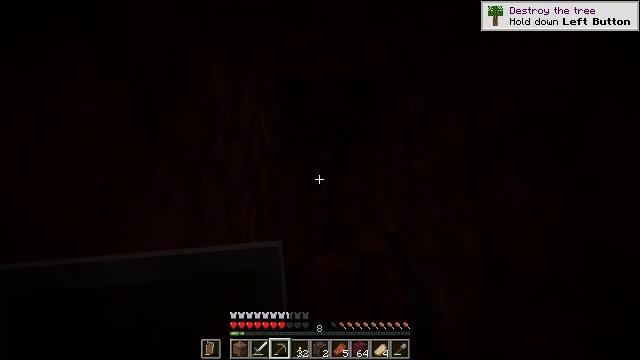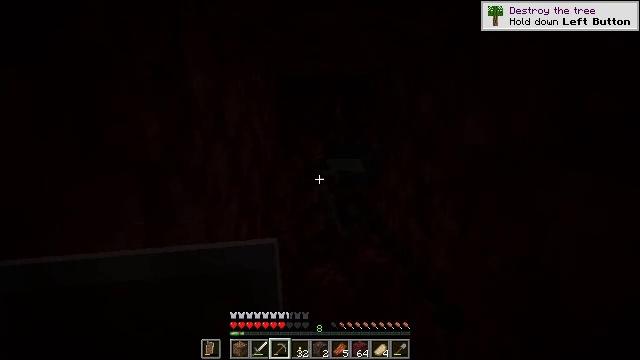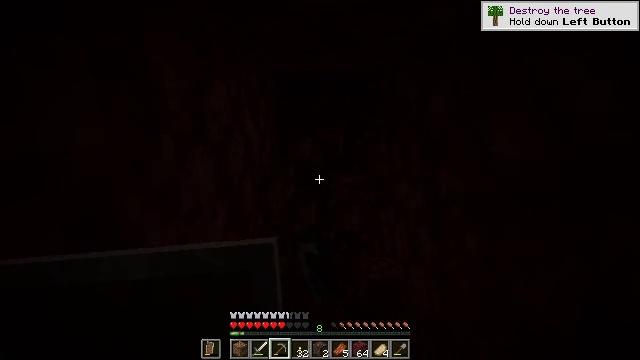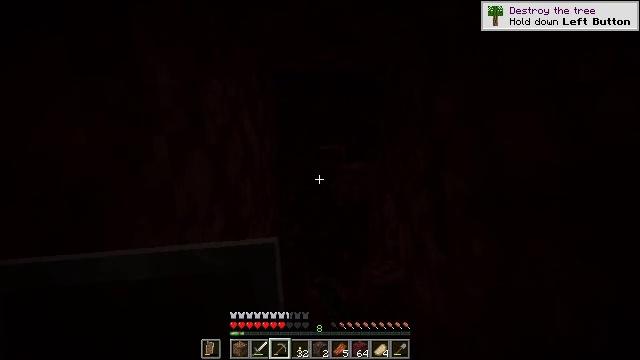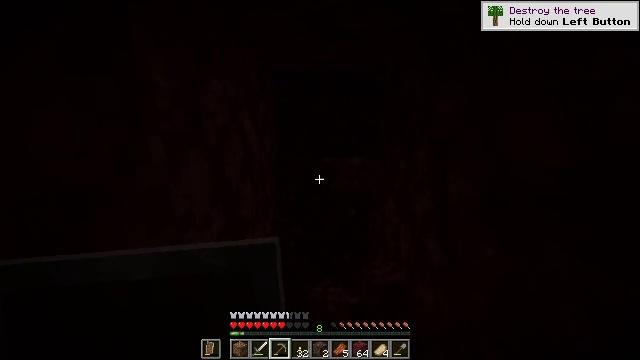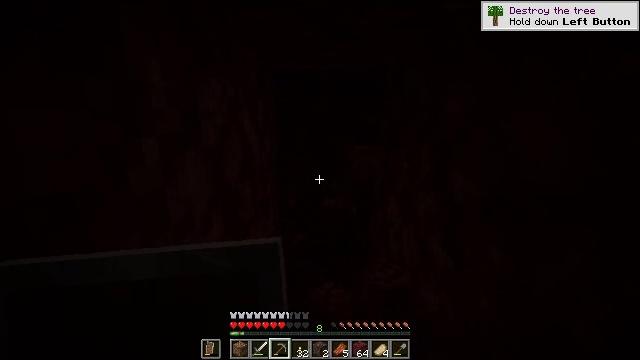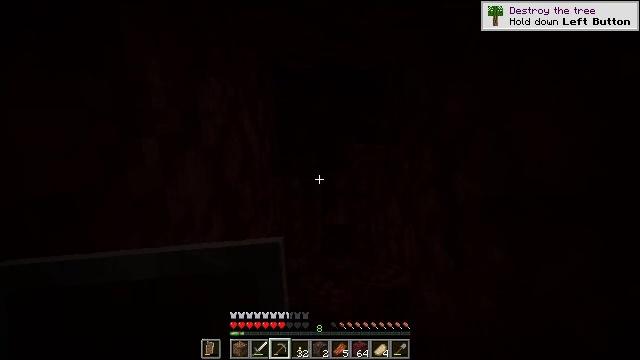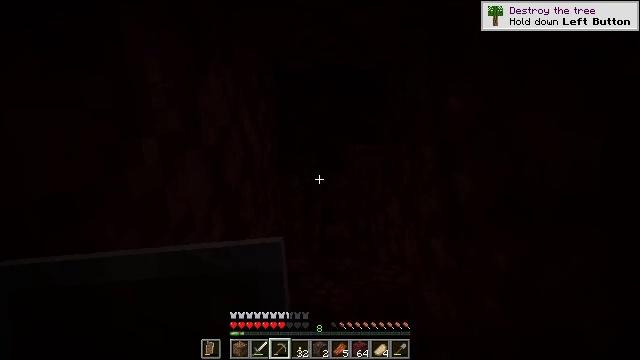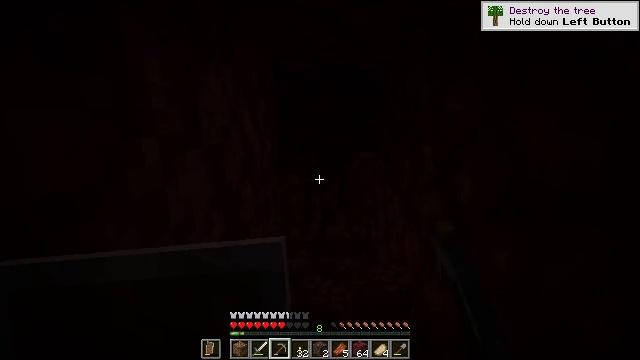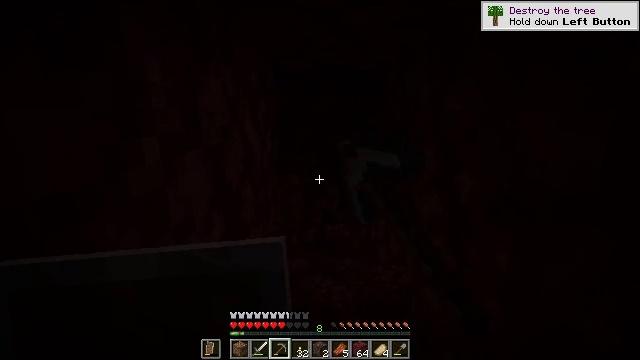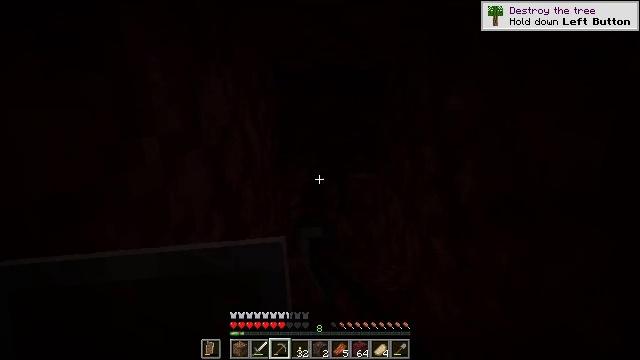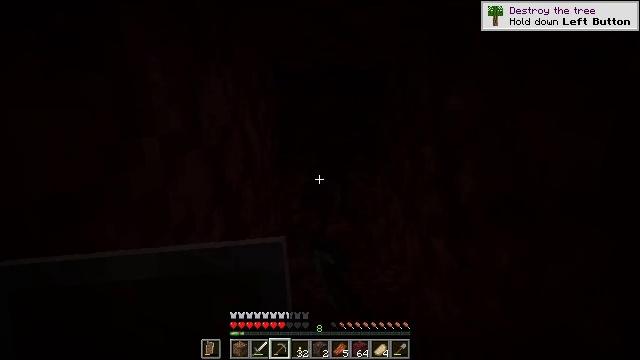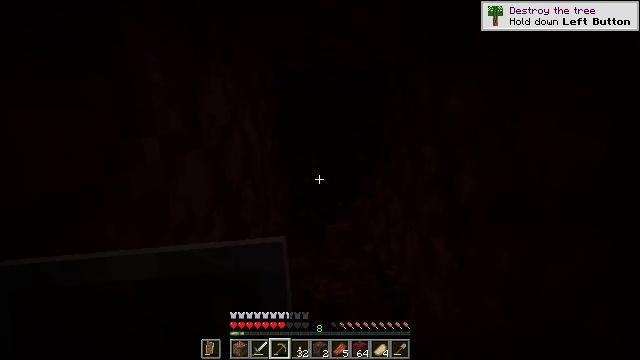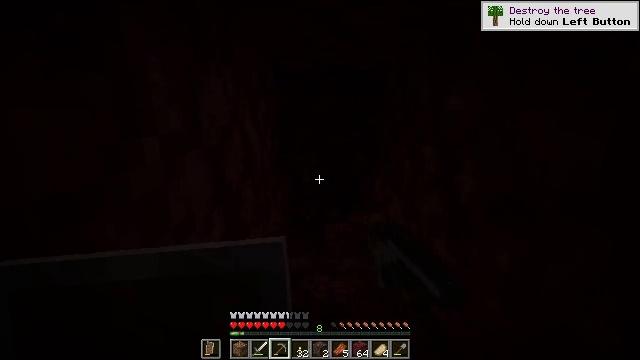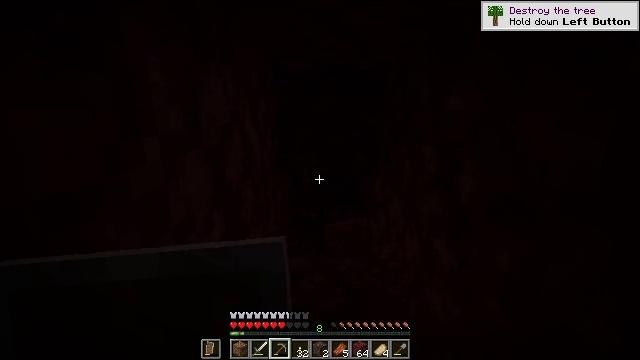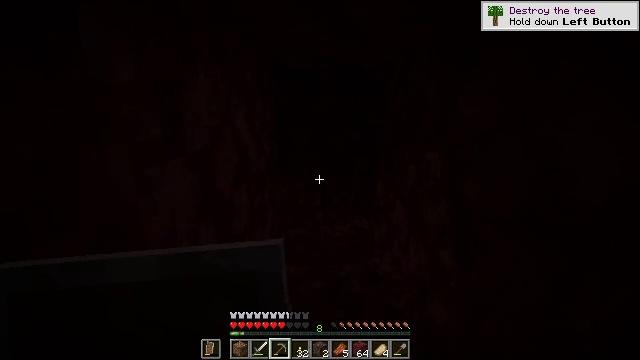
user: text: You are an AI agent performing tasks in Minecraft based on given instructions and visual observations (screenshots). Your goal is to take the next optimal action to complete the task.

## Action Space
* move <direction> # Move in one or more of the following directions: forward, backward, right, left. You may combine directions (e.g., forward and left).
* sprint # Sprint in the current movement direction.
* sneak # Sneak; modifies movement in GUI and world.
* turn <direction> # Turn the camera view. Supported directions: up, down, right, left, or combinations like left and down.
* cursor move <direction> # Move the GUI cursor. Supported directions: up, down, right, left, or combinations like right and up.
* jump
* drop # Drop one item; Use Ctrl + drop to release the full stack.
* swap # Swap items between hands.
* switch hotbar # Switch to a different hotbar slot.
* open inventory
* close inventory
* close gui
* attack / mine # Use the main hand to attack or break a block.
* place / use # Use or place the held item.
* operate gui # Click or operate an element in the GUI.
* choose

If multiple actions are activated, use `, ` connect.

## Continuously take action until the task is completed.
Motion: motion action
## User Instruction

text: Dig up netherrack with a pickaxe.
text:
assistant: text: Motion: move forward, attack / mine
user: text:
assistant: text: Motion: attack / mine
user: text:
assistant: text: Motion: attack / mine
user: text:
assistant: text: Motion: attack / mine
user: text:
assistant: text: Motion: attack / mine
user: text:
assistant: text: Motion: attack / mine
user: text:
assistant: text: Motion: attack / mine
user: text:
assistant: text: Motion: attack / mine
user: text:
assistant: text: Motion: attack / mine
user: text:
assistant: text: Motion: attack / mine
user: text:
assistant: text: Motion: attack / mine
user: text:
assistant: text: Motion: attack / mine
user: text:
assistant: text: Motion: attack / mine
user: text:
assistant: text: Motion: attack / mine
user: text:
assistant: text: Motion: move forward, attack / mine
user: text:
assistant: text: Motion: move forward, attack / mine
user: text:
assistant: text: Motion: move forward, attack / mine
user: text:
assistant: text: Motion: move forward, attack / mine
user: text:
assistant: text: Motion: move forward, attack / mine
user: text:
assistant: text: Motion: move forward, attack / mine
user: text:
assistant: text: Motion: attack / mine
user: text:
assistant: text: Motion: attack / mine
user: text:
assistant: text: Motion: attack / mine
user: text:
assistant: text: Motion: attack / mine
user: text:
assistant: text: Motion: attack / mine
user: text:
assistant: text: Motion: attack / mine
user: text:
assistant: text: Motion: attack / mine
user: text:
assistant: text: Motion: attack / mine
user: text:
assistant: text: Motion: attack / mine
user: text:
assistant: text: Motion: attack / mine